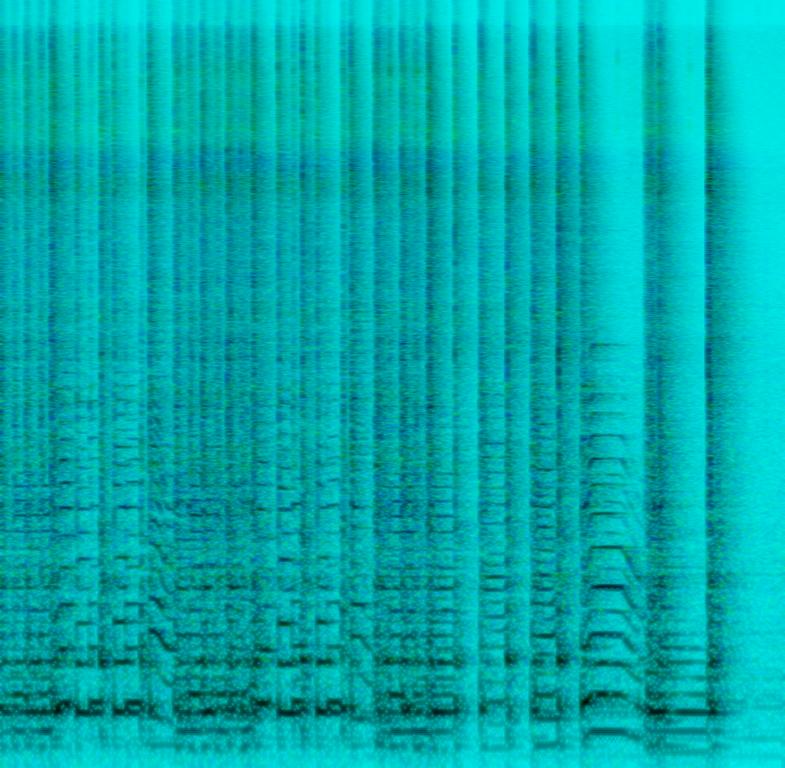
The low quality recording features a cover of a rock song and it consists of a funky acoustic bass guitar solo melody played aggressively. It sounds groovy and the recording is noisy and in mono.